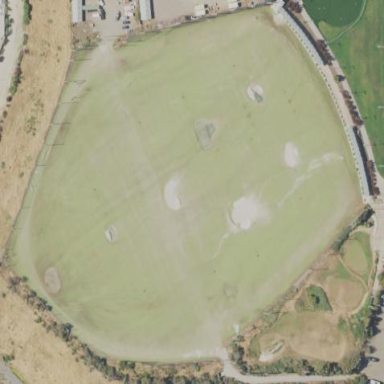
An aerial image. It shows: Golf driving range pitch for leisure land.